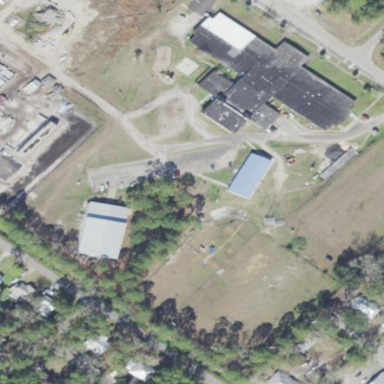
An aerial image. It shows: School.